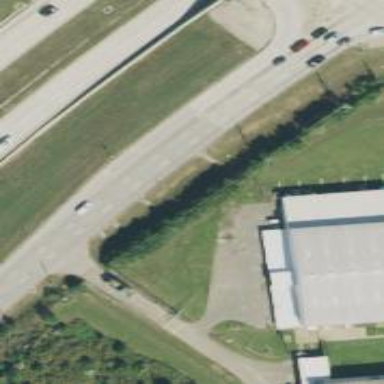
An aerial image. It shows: Secondary road with frontage access.